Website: apple
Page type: customer-info-address
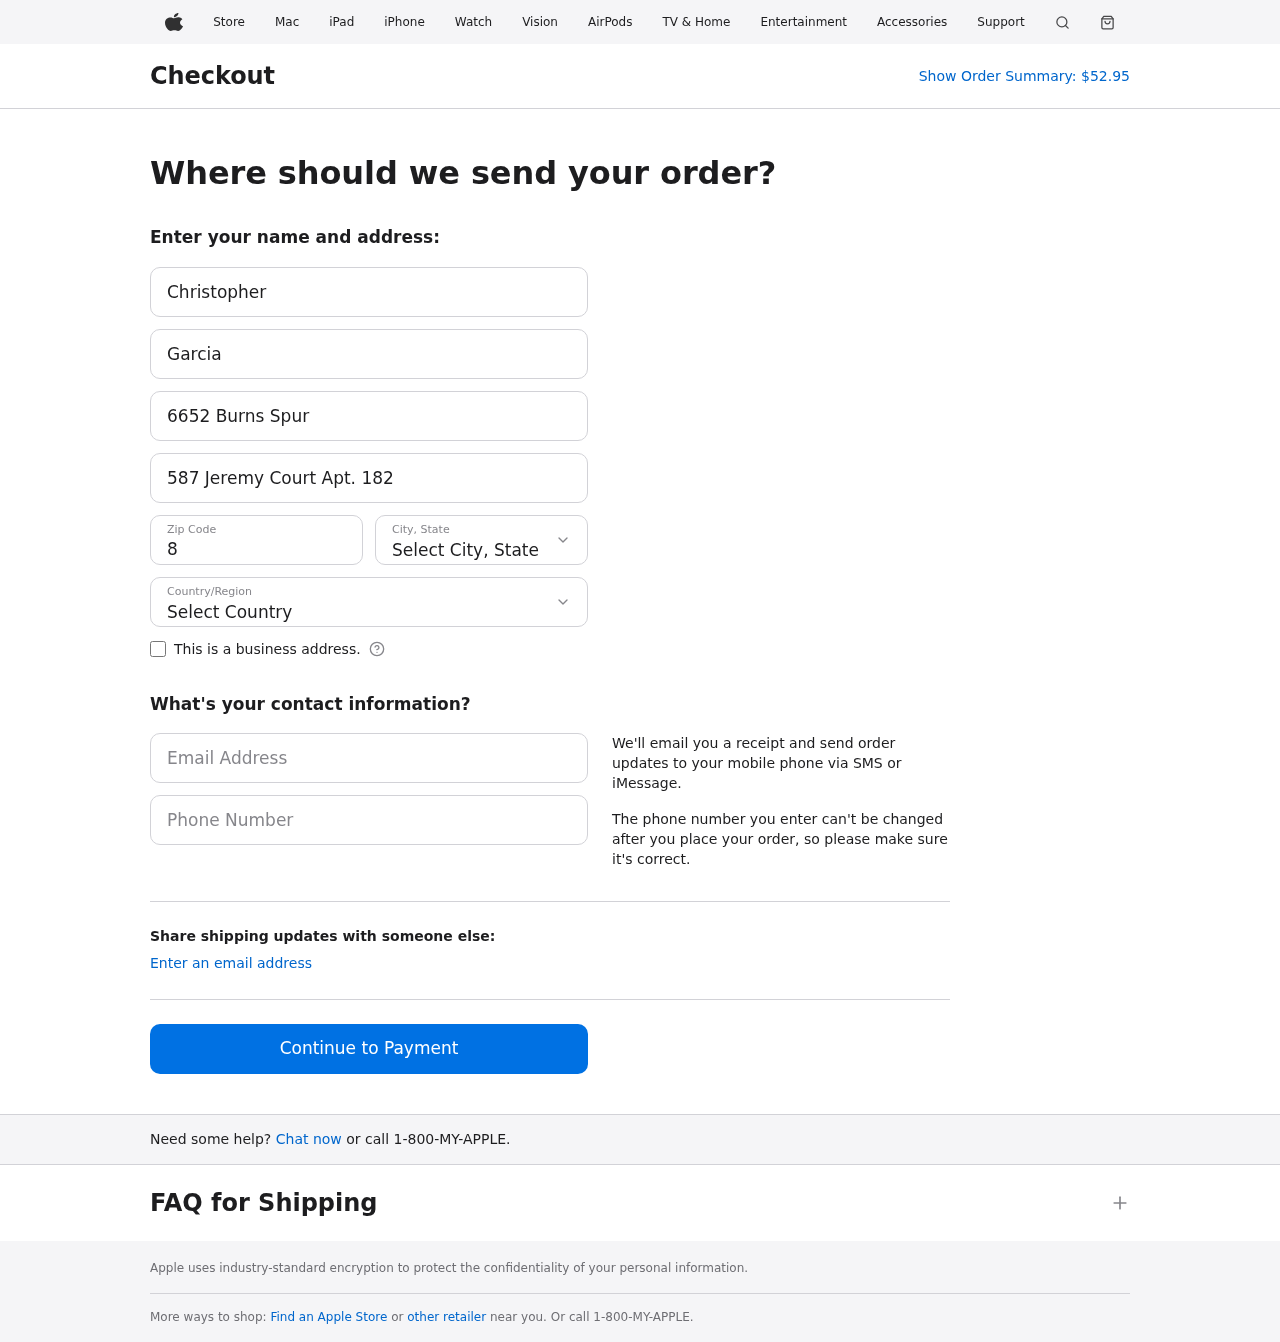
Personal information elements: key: PII_CITY_STATE
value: Carrollton, IN
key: PII_COUNTRY
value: United States
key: PII_EMAIL
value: christopher_garcia@yahoo.com
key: PII_FIRSTNAME
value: Christopher
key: PII_LASTNAME
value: Garcia
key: PII_PHONE
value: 2286114146
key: PII_POSTCODE
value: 88800
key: PII_STREET
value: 6652 Burns Spur
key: PII_STREET2
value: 587 Jeremy Court Apt. 182
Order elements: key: ORDER_TOTAL
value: $52.95